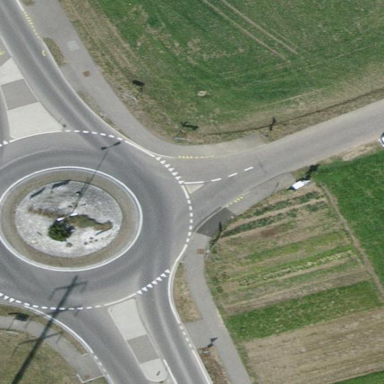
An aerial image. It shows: Secondary road leading to roundabout.